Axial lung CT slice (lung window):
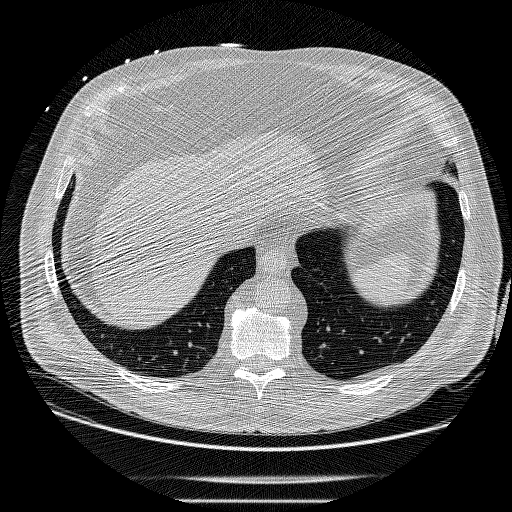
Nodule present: no